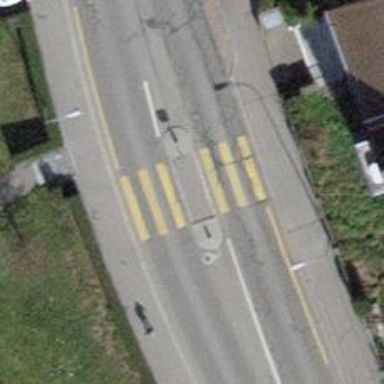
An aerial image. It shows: Uncontrolled zebra crossing on the road.